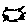
Label: cat